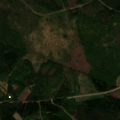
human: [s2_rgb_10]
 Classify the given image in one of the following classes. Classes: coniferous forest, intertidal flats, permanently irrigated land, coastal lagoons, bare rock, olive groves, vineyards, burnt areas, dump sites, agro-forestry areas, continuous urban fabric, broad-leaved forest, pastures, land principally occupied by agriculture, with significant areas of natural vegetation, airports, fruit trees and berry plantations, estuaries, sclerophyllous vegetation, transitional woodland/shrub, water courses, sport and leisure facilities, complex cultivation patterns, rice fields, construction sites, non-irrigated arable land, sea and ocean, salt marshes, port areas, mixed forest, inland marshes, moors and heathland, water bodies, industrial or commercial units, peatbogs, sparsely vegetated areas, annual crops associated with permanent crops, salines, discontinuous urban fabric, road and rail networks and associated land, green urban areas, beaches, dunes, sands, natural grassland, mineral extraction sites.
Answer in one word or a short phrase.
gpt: coniferous forest, mixed forest, transitional woodland/shrub